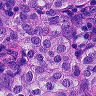
Metastatic tissue present: yes